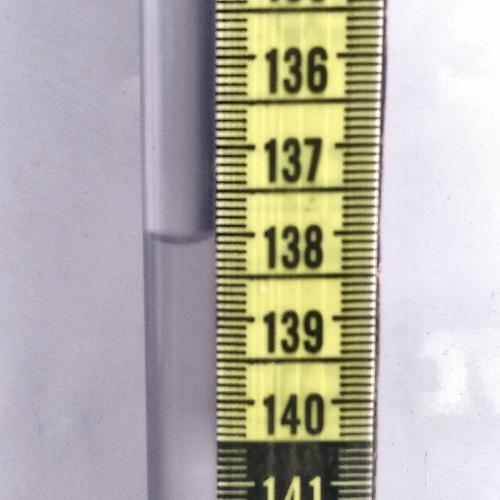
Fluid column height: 138.0 cm